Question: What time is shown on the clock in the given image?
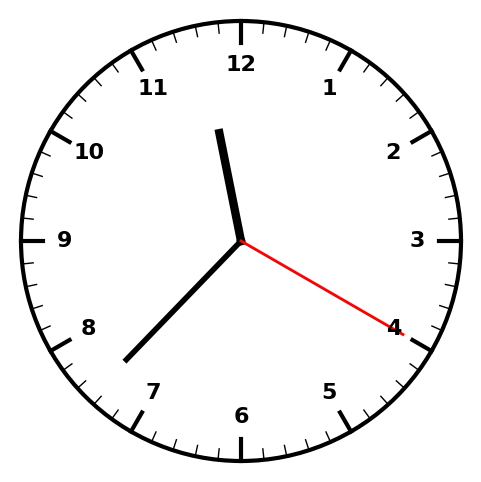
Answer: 11:37:20